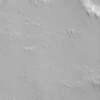
Label: not_dusty